Question: I want to extract the table data using beautifulsoup4 in Python which is under "Saturday, May 24" from this web page.
<URL>
screen shot:

From the above screen shot it is clear that I need to extract all Preview hyperlinks under the date Saturday, May 24.
Please help me out.
I tried this code
'''
from bs4 import BeautifulSoup
import urllib2
import sys
lPreviewLinkList = []
lLink = "http://www.afl.com.au/fixture?roundId=CD_R201401410#tround"
header = {'User-Agent': 'Mozilla/5.0'}
req_for_players = urllib2.Request(lLink,headers=header)
page_for_players = urllib2.urlopen(req_for_players)
soup_for_players = BeautifulSoup(page_for_players)
table_for_players = soup_for_players.find("table", { "class" : "fancy-zebra fixture" })
for row in table_for_players.find_all("tbody"):
for cell in row.find_all("th"):
lCellValue = cell.get_text()
#print lCellValue
for cell in row.find_all("li"):
lCellValue = cell.get_text()
if lCellValue == "Preview":
for link in cell.find_all('a'):
lPreviewLinkList.append("http://www.afl.com.au/" + link.get('href'))
'''
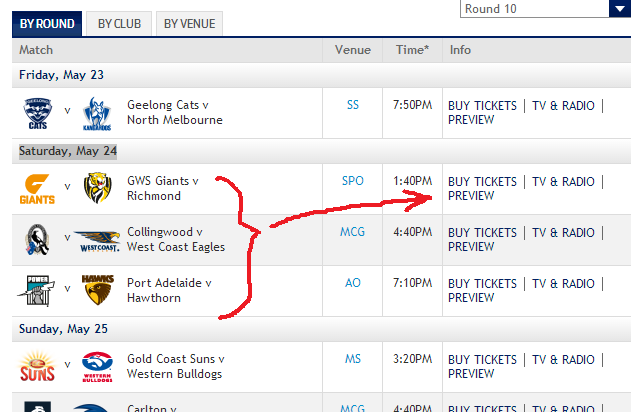
Answer: Maybe this would help :
'''
from BeautifulSoup import BeautifulSoup
import urllib2
import sys
lPreviewLinkList = []
bCapture = False
lLink = "http://www.afl.com.au/fixture?roundId=CD_R201401410#tround"
header = {'User-Agent': 'Mozilla/5.0'}
req_for_players = urllib2.Request(lLink,headers=header)
page_for_players = urllib2.urlopen(req_for_players)
soup_for_players = BeautifulSoup(page_for_players)
table_for_players = soup_for_players.find("table", { "class" : "fancy-zebra fixture" })
for row in table_for_players.findAll("tr"):
for dateRow in row.findAll("th", {"colspan" : "4"}):
bCapture = True if dateRow.text == "Saturday, May 24" else False
if bCapture:
for infoRow in row.findAll("td", {"class": "info"}):
for link in infoRow.findAll("a", {"class" : "preview"}):
lPreviewLinkList.append("http://www.afl.com.au/" + link.get('href'))
'''